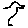
Label: bird